Field crop: tomato
Growth stage: 1
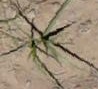
Species: cyperus